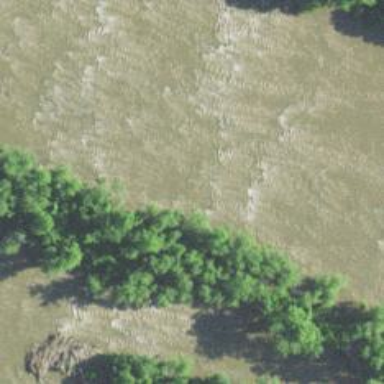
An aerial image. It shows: Scene featuring rapids in waterway.